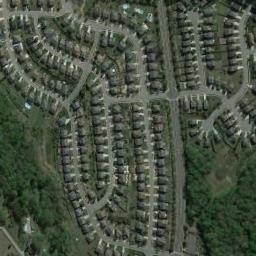
Label: residential